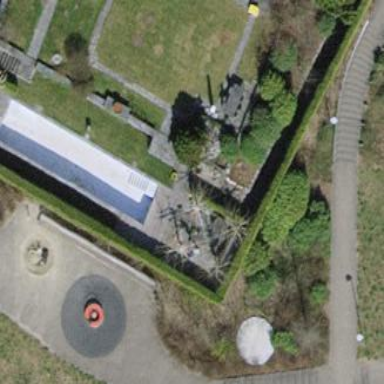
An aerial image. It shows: Swimming pool located in leisure land.